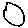
Label: circle